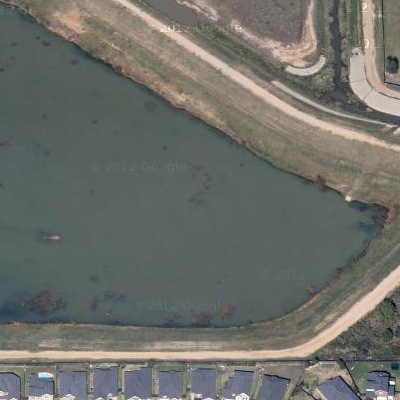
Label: RiverLake